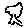
Label: tree